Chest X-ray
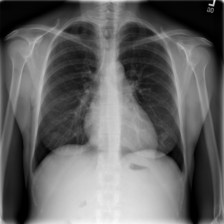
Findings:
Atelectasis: negative
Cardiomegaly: negative
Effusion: negative
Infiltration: negative
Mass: negative
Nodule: negative
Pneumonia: negative
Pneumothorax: negative
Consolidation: negative
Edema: negative
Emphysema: negative
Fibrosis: negative
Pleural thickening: negative
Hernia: negative